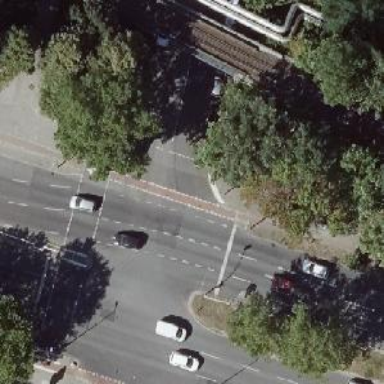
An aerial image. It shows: Road with traffic signals.